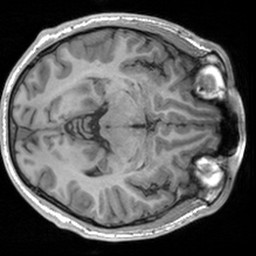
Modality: T1w
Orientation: axial
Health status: healthy
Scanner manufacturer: siemens
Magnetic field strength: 3 T
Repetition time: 1.9 s
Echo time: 0.00226 s